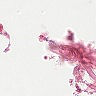
Metastatic tissue present: no